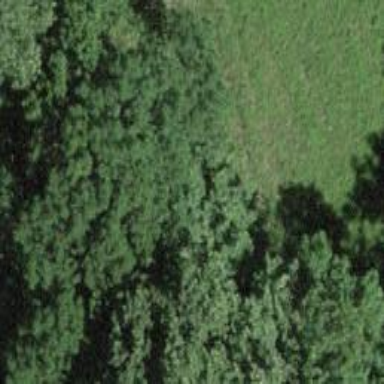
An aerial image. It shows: Row of trees in natural setting.